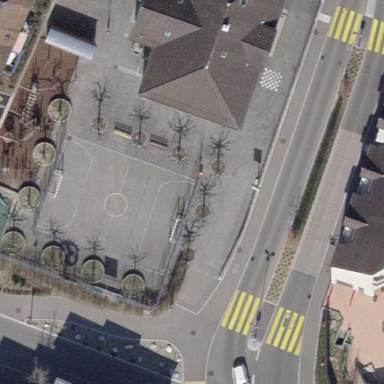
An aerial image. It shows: Soccer pitch with asphalt surface.